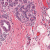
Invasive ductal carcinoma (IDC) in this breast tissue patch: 0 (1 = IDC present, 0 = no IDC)